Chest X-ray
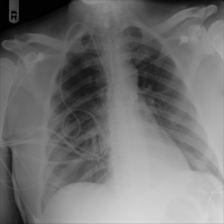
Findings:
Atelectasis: positive
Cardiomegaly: negative
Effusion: positive
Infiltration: negative
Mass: negative
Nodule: negative
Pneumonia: negative
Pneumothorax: negative
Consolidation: negative
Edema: negative
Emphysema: negative
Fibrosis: negative
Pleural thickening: negative
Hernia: negative